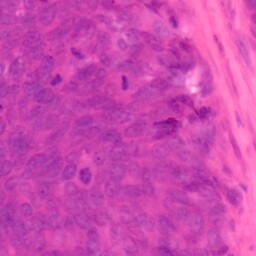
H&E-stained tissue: Colon